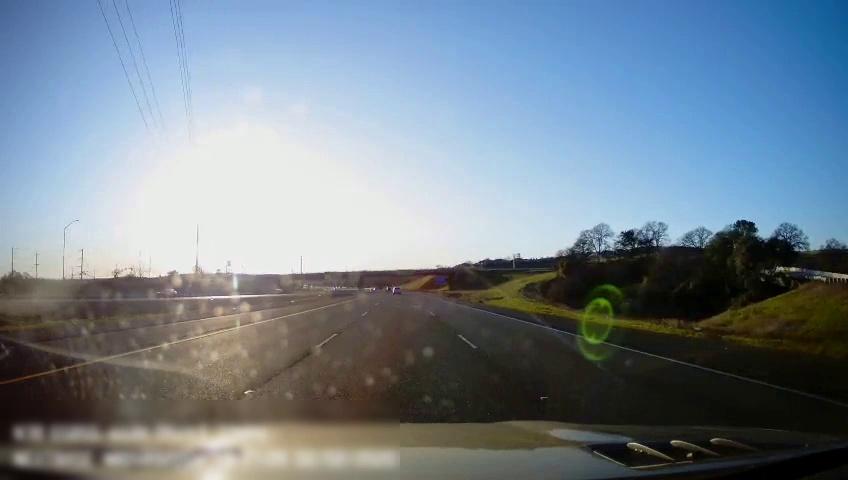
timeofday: Day
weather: Sunny
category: Drivable Space
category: Drivable Space
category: Vehicles | Car
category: Vehicles | Car
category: Lanes | Alternate Lane
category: Lanes | Current Lane
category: Lanes | Current Lane
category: Lanes | Alternate Lane